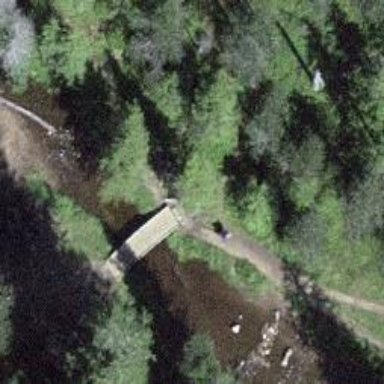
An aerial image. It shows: Path leading to bridge.